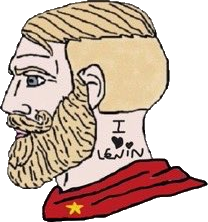
Label: 4_Yes_Chad